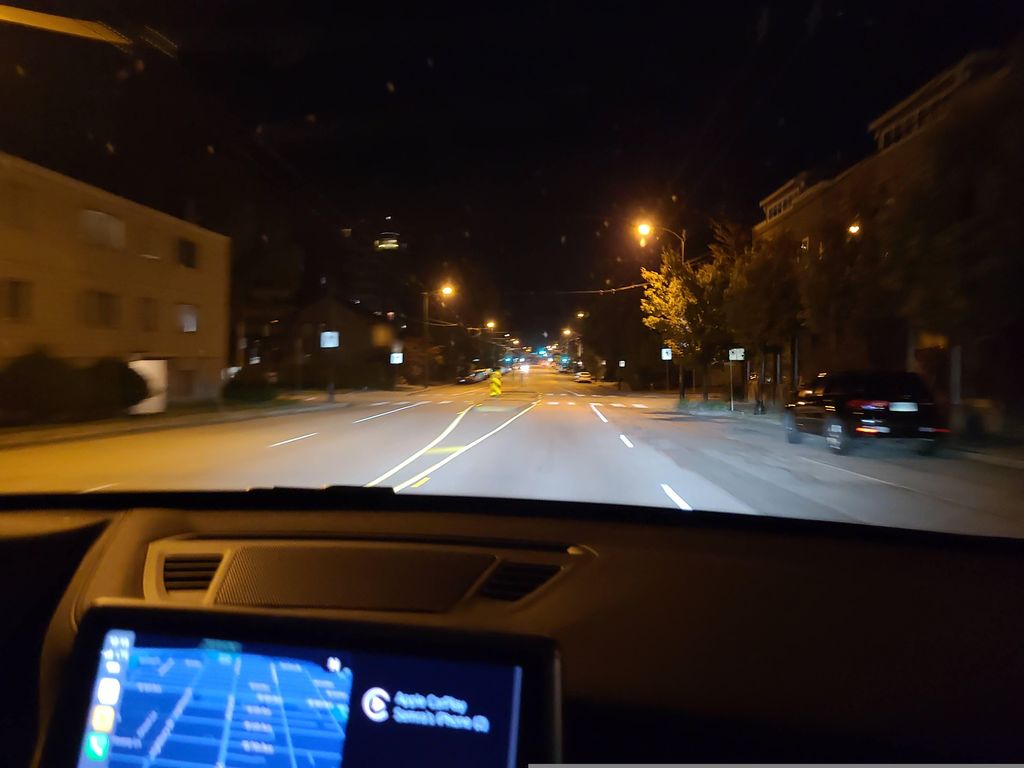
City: vancouver